Question: What game is it?
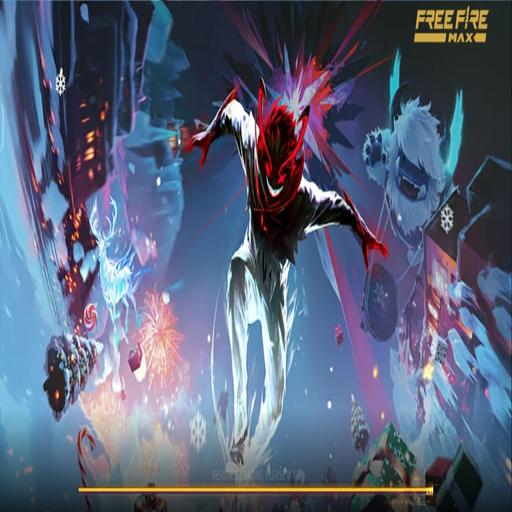
Answer: Free Fire